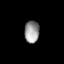
Tissue: lung
Cell type: Endothelial cells
Senescence score: 0.6688
Nuclear area (px): 323
Mean DAPI intensity: 149.885